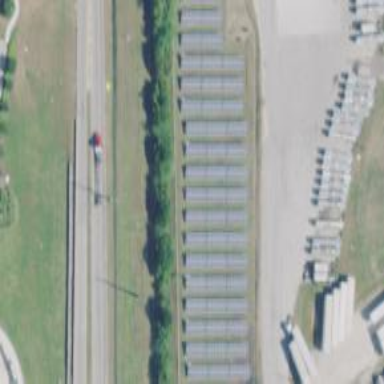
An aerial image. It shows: Solar photovoltaic power plant surrounded by fence.